Aerial crown-view tile of a tropical tree (Barro Colorado Island, Panama), acquired 20250915:
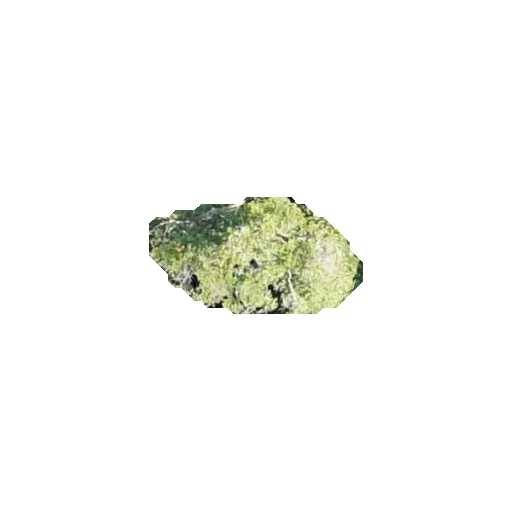
Species: Beilschmiedia tovarensis
GBIF accepted scientific name: Beilschmiedia tovarensis
Crown area: 27.328 m²